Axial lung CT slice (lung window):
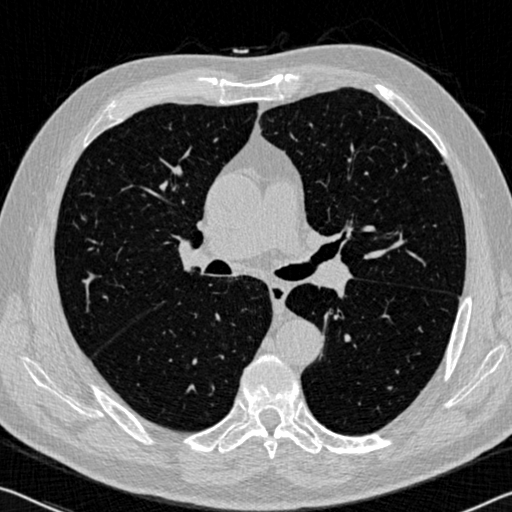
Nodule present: no